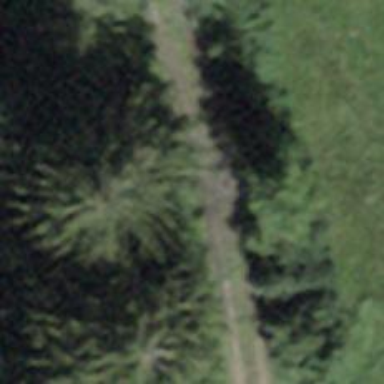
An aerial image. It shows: Track road with grade4 tracktype.